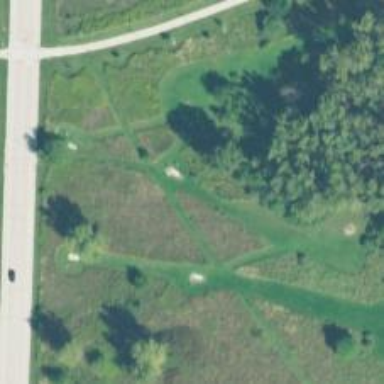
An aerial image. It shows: Disc golf hole.